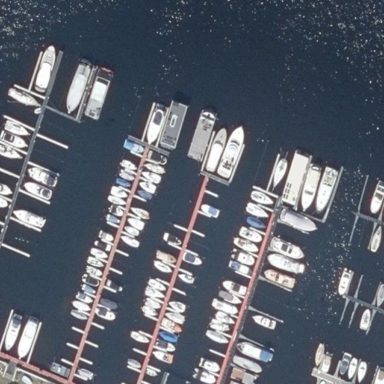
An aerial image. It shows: Marina area for leisure land.